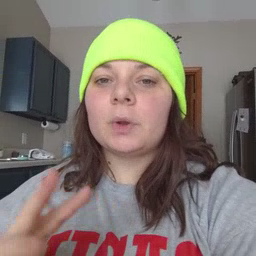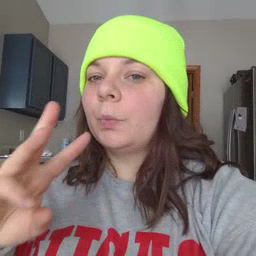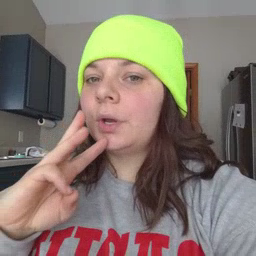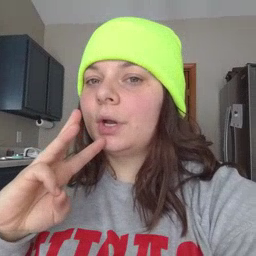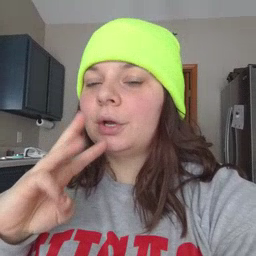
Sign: water